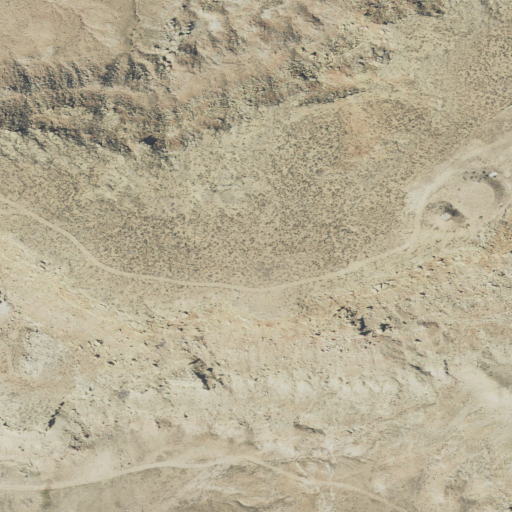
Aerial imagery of cliff(s) in Utah named Silvestre Overlook containing shrub, grassland, and barren land